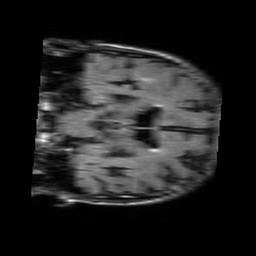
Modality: FLAIR
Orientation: coronal
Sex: male
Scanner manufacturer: philips
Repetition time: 11 s
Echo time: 0.125 s